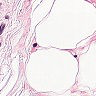
Metastatic tissue present: no